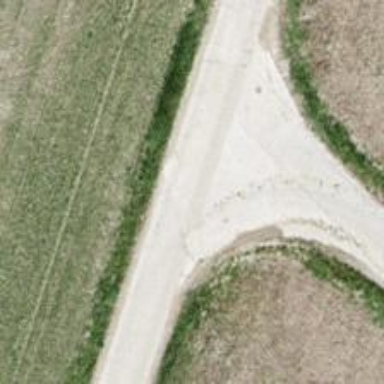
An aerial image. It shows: Track road with concrete surface.